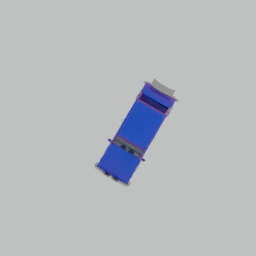
Label: mechanical